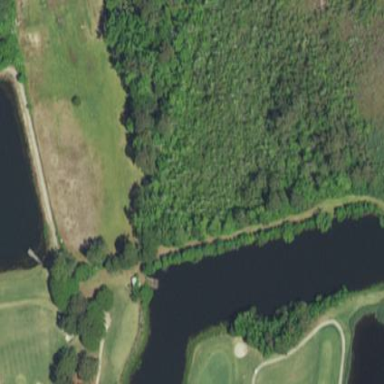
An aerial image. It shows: Water hazard in golf course. The hazard is natural water feature.